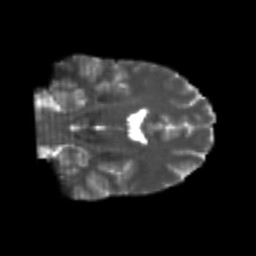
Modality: T2w
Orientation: coronal
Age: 26
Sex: male
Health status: healthy
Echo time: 0.074 s